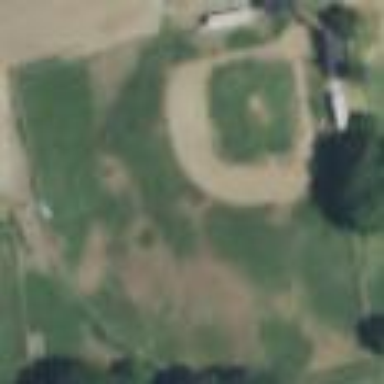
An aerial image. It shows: Baseball pitch for leisure and sports activities.